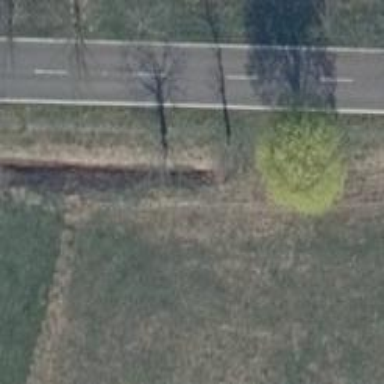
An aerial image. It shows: Row of broadleaved trees.